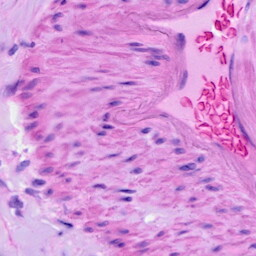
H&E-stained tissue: Ovarian